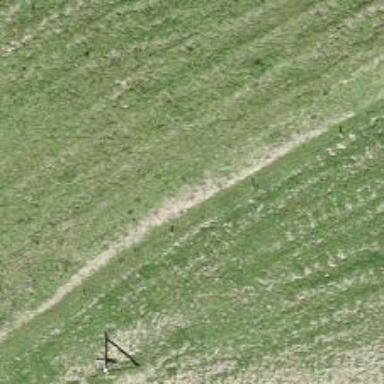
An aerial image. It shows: Unpaved path.